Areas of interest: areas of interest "Changzhou Railway Station"
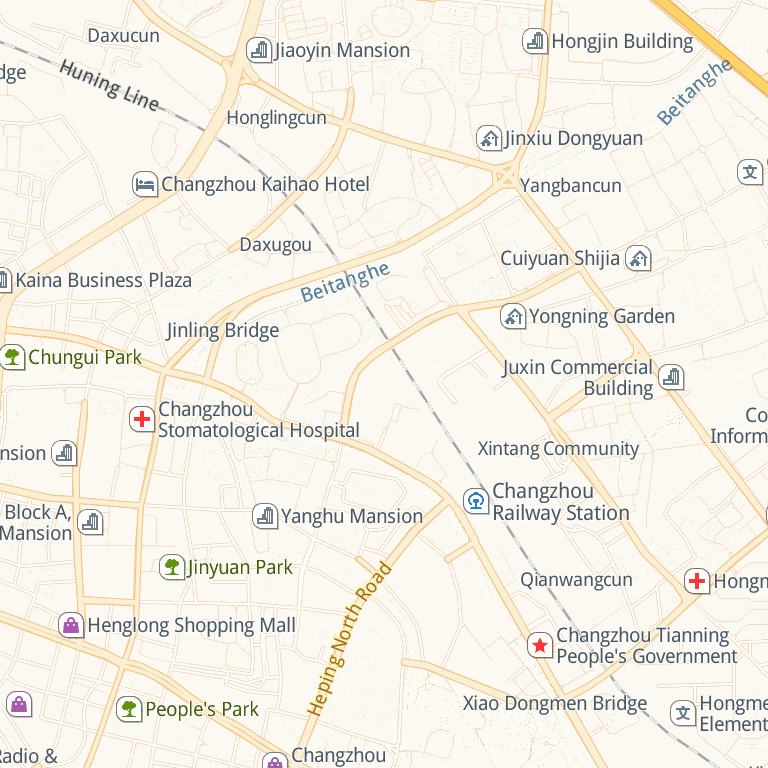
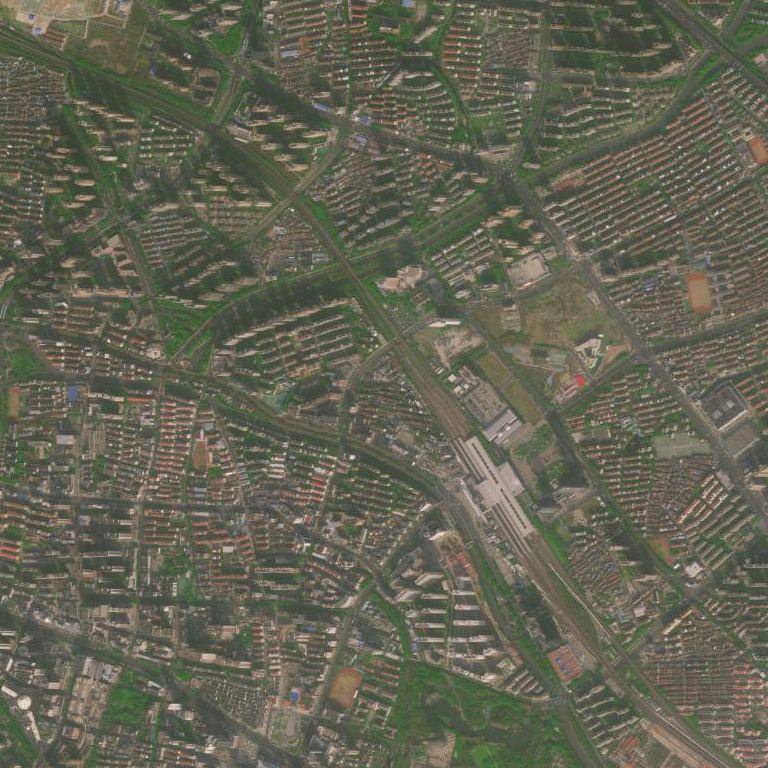